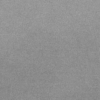
Label: dusty